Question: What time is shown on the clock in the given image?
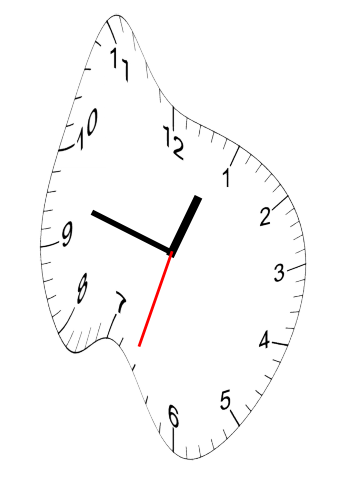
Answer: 12:47:33